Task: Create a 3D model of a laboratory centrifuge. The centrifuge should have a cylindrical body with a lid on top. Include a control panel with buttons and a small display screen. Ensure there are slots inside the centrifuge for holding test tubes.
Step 190:
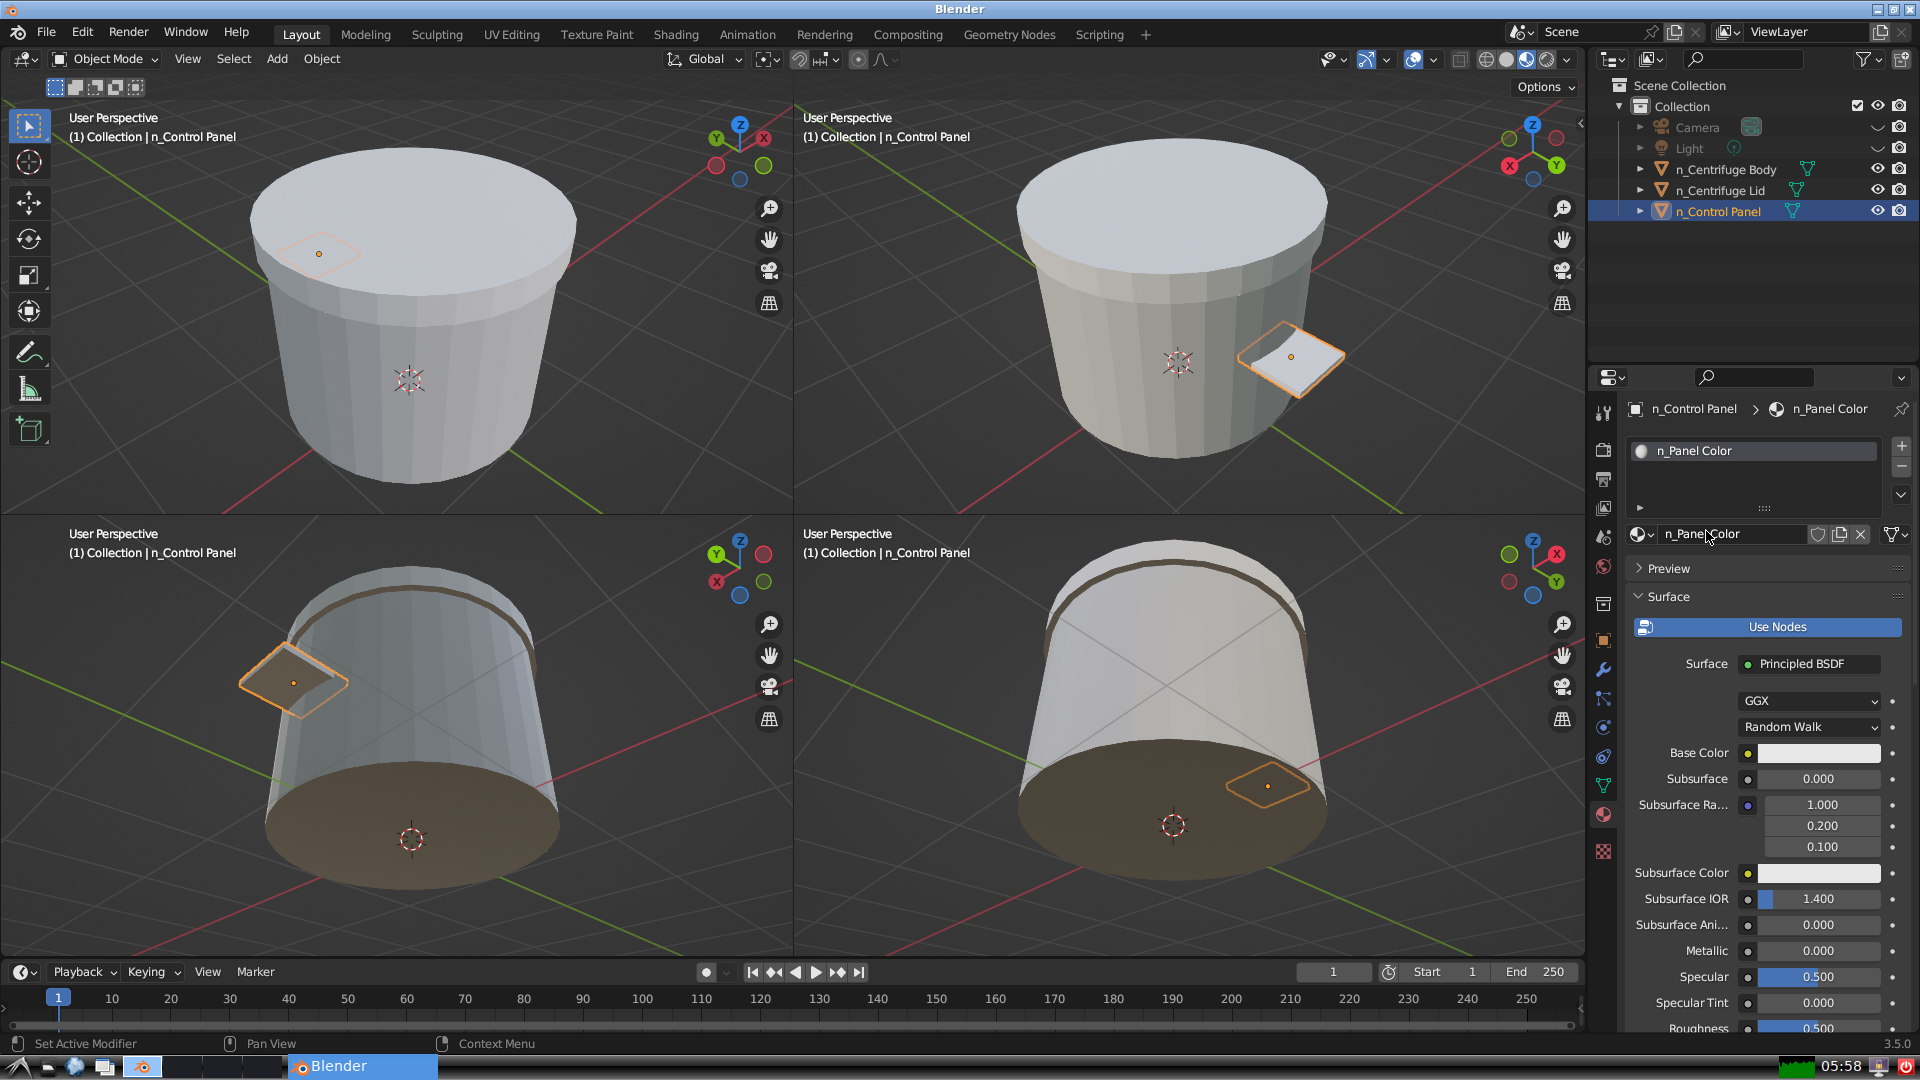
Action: {"mouse_move": [1816, 750]}